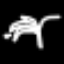
Label: palm tree